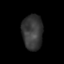
Tissue: lung
Cell type: T cells
Senescence score: 0.1789
Nuclear area (px): 710
Mean DAPI intensity: 54.669